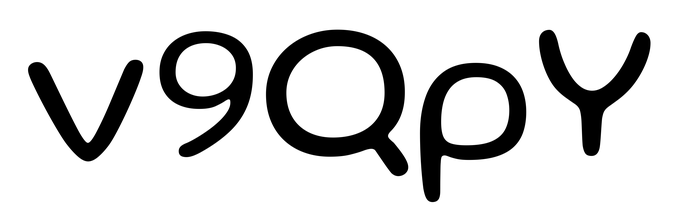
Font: Gluten_Light